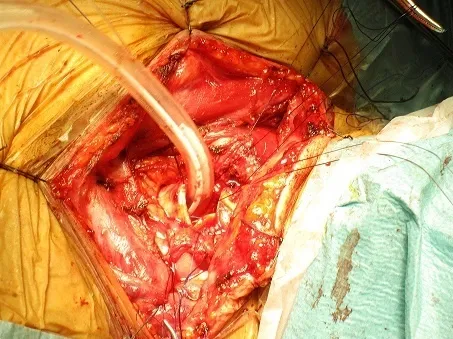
Intraoperative appearance of the tracheal resection with intraluminal tumor.
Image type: medical_photograph (other_medical_photograph)